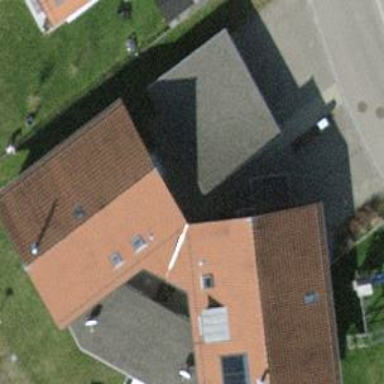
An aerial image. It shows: Semi-detached house with gabled roof.